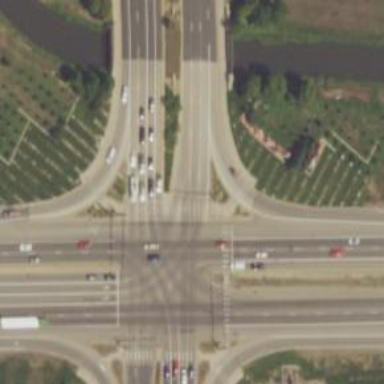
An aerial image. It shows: Expressway with asphalt surface. It is trunk highway with top-grade track type.